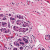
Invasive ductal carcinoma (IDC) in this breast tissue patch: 0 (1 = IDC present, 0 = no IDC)